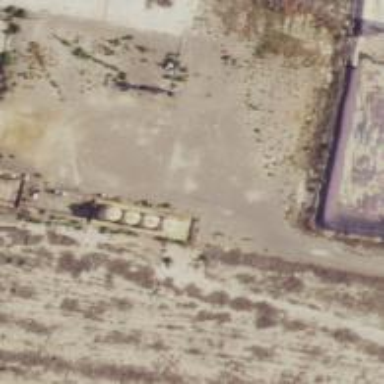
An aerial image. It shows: Storage tank that is man-made.